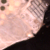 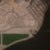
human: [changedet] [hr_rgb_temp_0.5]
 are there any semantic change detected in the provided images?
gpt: A green area appears near the coast.